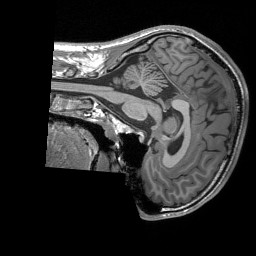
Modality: T1w
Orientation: sagittal
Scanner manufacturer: siemens
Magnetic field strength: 3 T
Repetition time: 1.76 s
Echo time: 0.0022 s